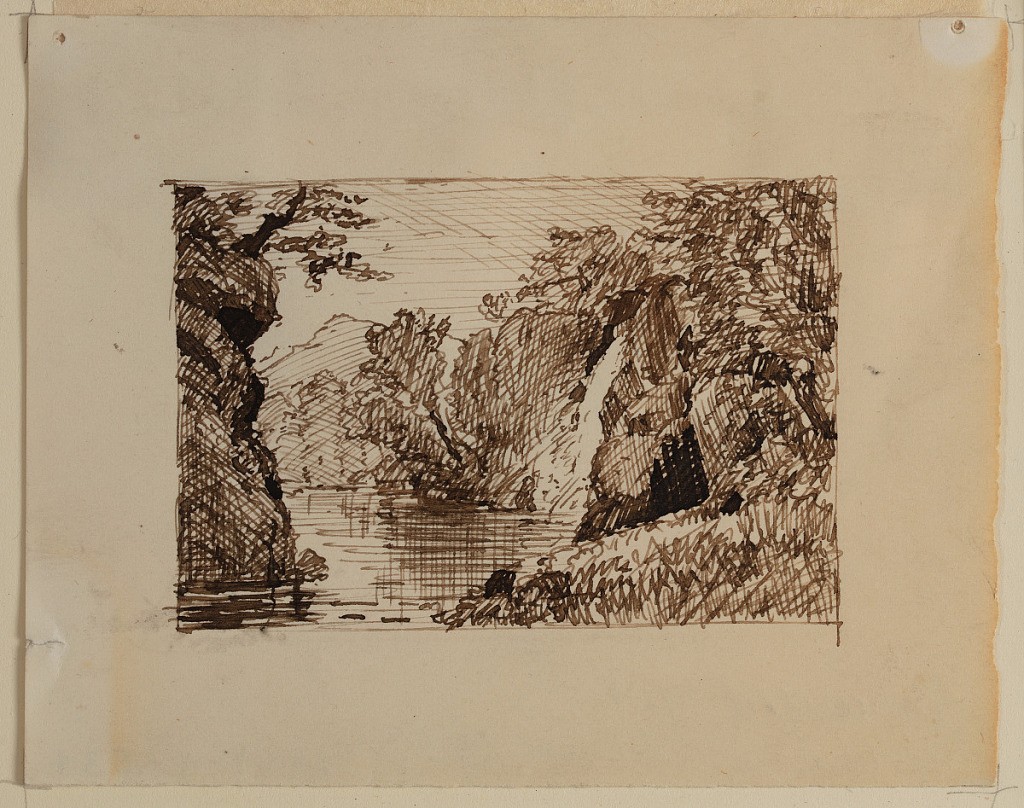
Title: Imaginary Landscape with Waterfall
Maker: Thomas Cole, American, b. England, 1801–1848
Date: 1870–75
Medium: Pen and dark brown ink on off-white laid paper
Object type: Drawing
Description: Landscape sketch showing an imagined view of a river landscape with a waterfall and a mountain in the distance. In the foreground, a vertical cliff is visible at left while a grassy bank is shown at lower right. A reflective river extends from the foreground at lower left into the middle distance at center, before curving out of view at left. At right, white water tumbles over a rocky cliff and cascades into the river below. Trees and other foliage line the river's right bank. In the background at center left, a tall mountain with a pointed summit is visible beneath an open sky.